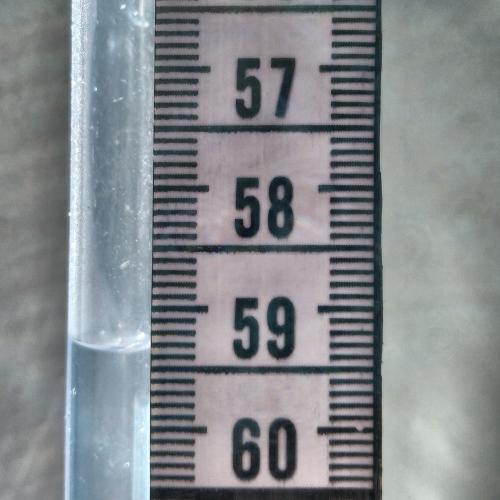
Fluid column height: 59.3 cm